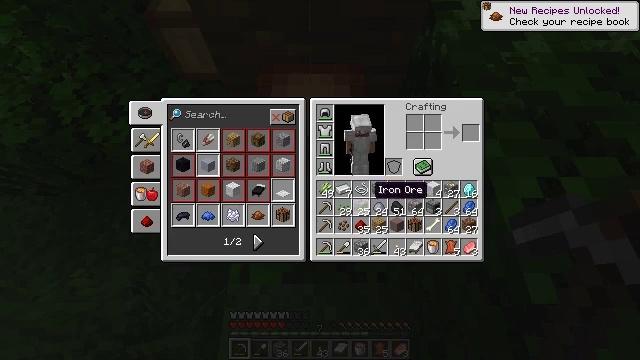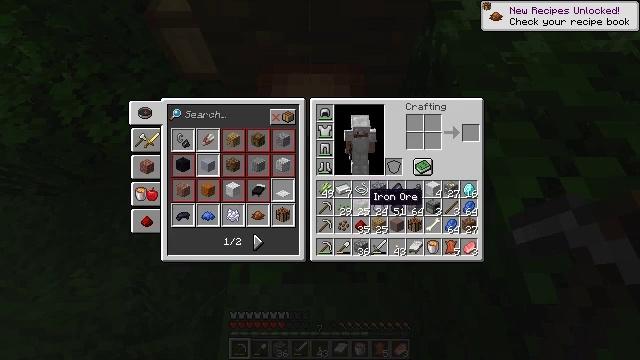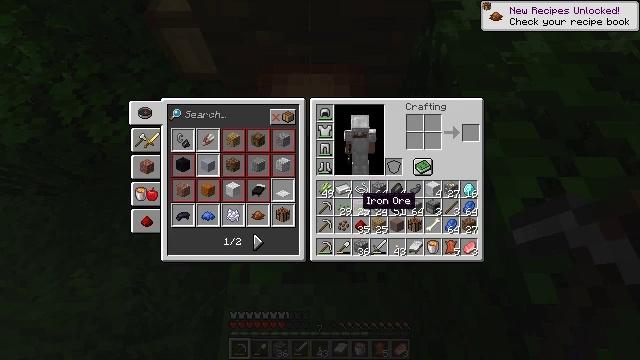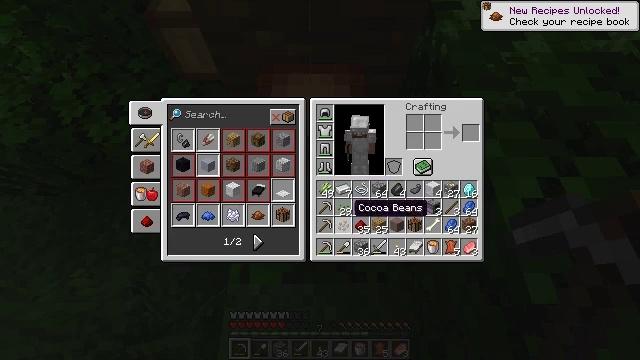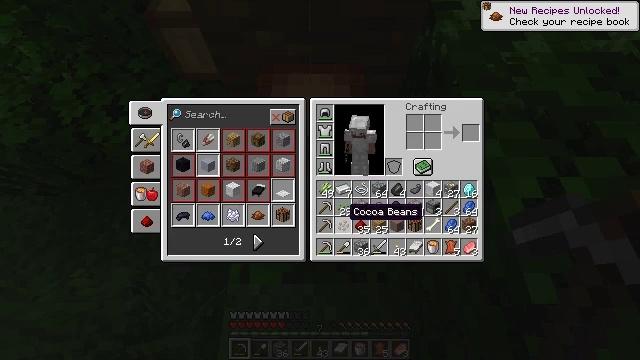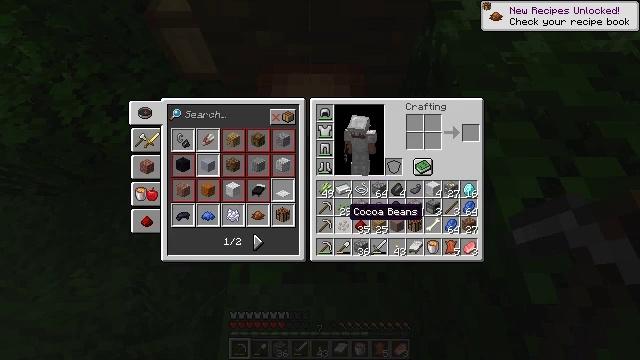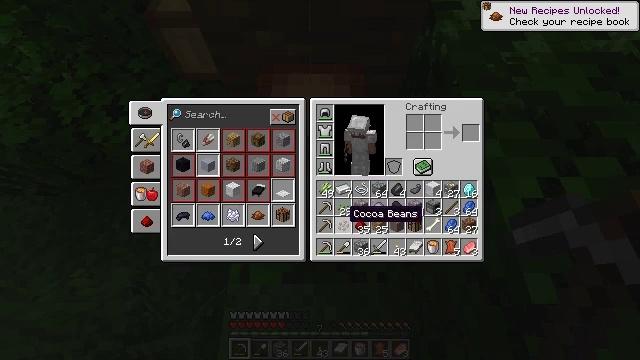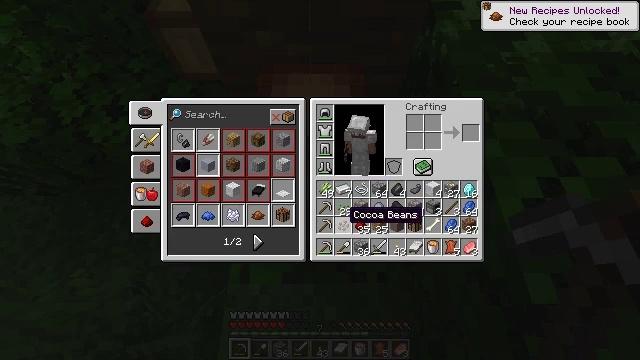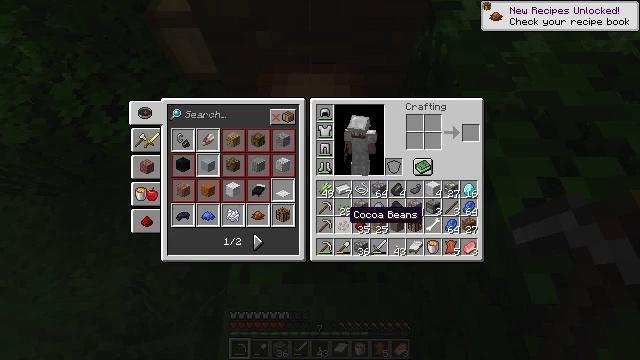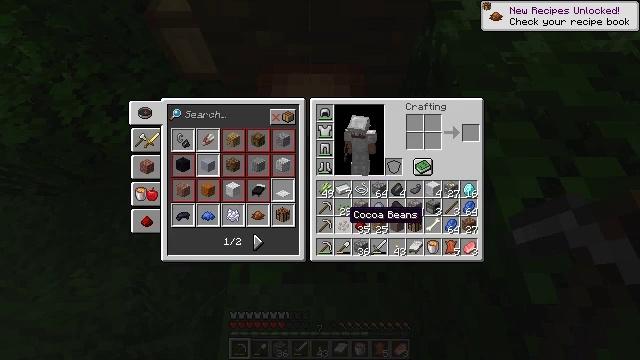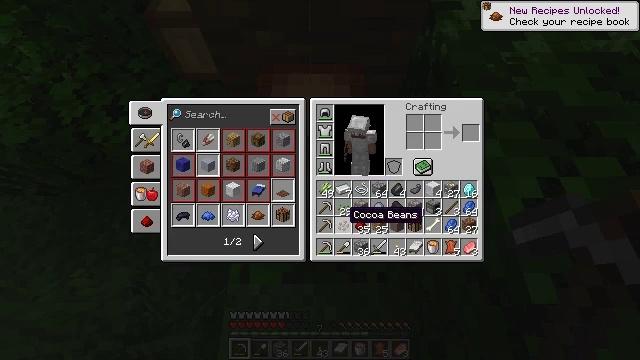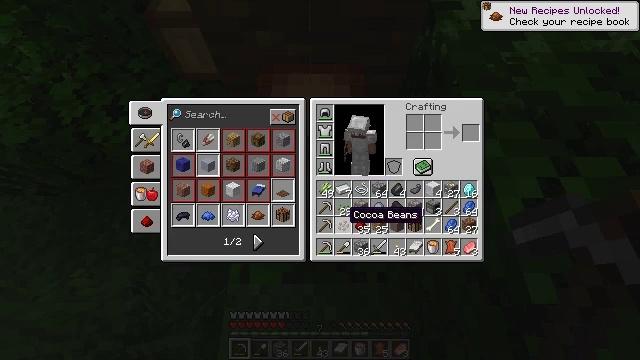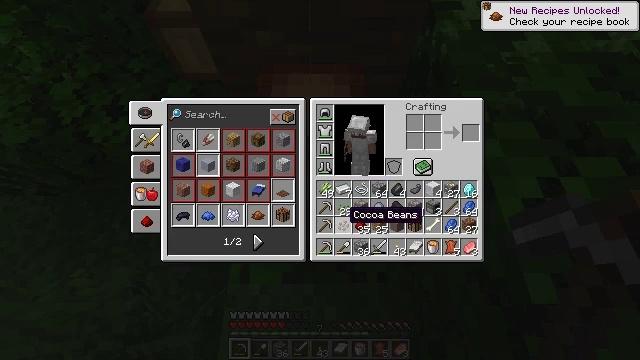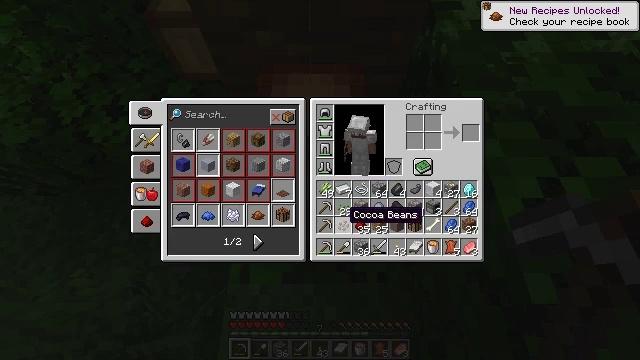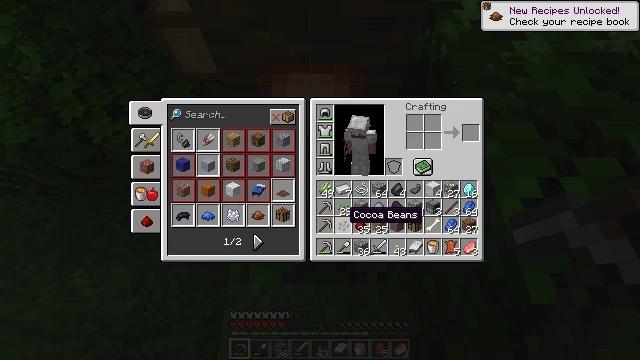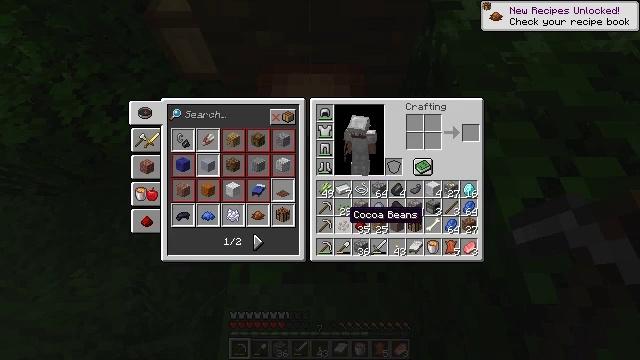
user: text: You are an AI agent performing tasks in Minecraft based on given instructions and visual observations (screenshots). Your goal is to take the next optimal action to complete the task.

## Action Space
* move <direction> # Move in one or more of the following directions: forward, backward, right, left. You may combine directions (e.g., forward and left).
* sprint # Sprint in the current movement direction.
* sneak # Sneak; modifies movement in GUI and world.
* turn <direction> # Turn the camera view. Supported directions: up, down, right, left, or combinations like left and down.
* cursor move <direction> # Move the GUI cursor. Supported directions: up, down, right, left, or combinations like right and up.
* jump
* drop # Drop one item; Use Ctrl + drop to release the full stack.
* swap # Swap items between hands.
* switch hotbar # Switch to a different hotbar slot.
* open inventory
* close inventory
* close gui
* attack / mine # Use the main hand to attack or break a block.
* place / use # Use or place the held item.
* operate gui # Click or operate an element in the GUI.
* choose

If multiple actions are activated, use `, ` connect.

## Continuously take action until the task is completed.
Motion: motion action
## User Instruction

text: Mine the cocoa pods for beans.
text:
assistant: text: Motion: cursor move down
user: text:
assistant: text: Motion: cursor move left
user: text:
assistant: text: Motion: cursor move left
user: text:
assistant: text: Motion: no_op
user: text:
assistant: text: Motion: no_op
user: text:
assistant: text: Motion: no_op
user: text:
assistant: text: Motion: no_op
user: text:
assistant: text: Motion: no_op
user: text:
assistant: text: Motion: no_op
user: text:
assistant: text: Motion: no_op
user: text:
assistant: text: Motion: no_op
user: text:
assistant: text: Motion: no_op
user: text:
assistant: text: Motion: no_op
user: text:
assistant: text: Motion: no_op
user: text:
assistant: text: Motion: no_op
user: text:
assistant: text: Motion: no_op
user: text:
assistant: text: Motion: no_op
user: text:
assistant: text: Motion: no_op
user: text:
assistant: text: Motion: no_op
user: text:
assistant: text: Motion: no_op
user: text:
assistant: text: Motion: no_op
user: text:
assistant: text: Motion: no_op
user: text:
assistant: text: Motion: no_op
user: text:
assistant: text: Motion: no_op
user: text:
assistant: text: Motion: no_op
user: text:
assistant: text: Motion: no_op
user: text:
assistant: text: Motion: no_op
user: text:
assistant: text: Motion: no_op
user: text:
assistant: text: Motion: no_op
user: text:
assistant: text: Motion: turn left and up